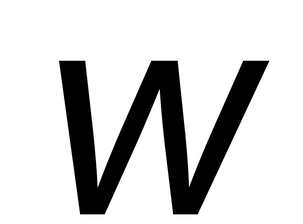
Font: Inter-Italic_Italic